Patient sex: M
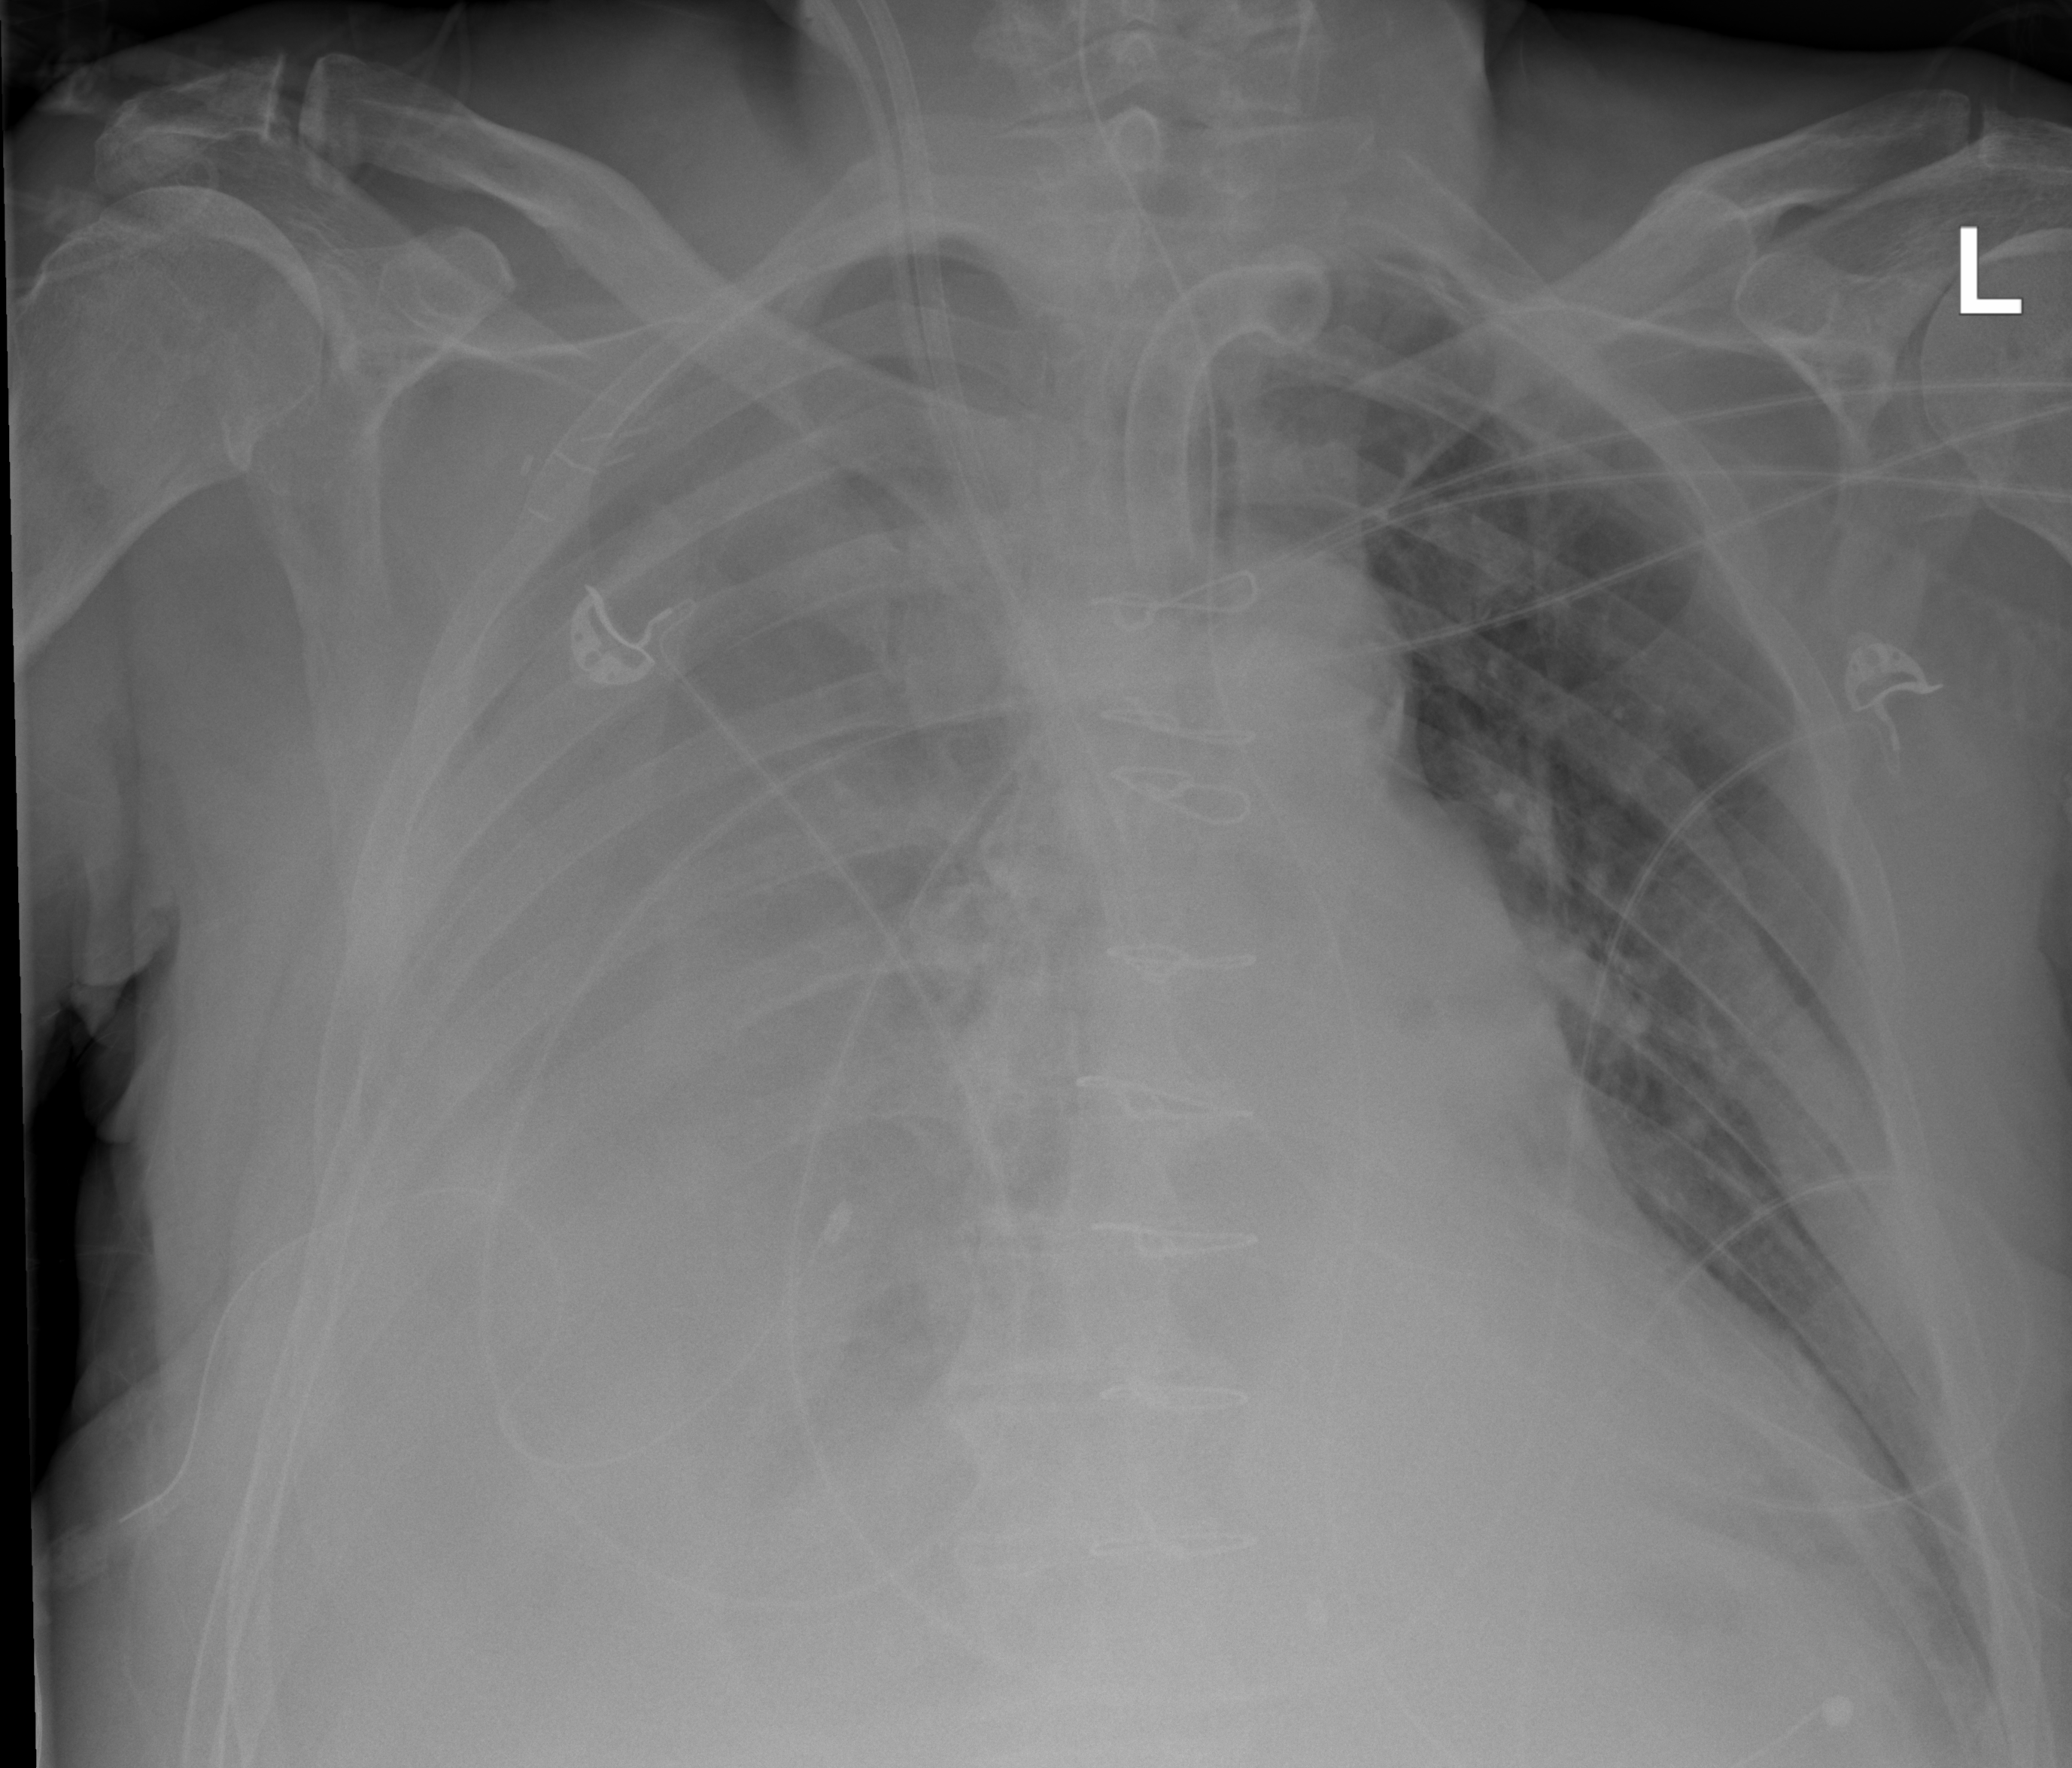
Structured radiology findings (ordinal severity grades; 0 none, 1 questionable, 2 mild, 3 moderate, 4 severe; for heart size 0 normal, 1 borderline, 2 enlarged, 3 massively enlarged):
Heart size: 2
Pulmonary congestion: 1
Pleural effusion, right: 3
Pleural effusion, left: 1
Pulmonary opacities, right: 2
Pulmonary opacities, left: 0
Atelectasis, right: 3
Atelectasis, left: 2